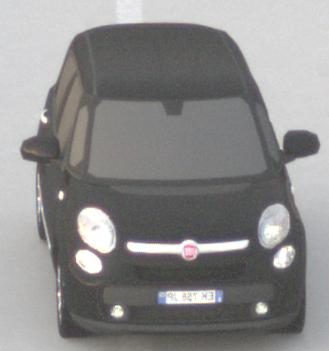
Make: Fiat
Model: 500L 1.4 16V
Detailed model: 500L (199)
Model produced from: 2012/10
Model produced until: 2017/05
Doors: 5
Color: black
Road condition: dry road
Daytime: sunrise or sunset
Contrast: low contrast